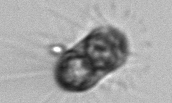
Label: Corethron_hystrix